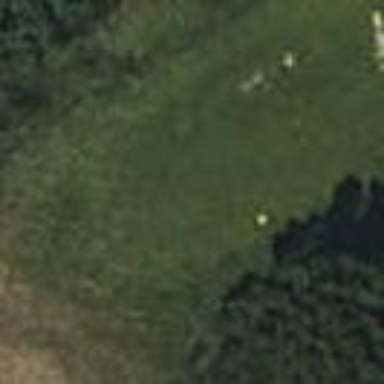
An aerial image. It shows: Golf tee.